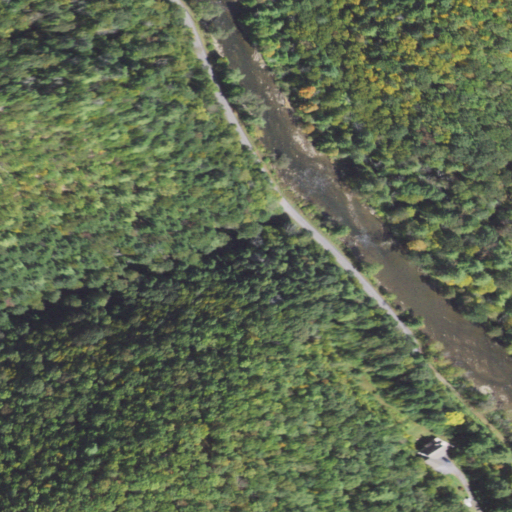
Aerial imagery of valley in Pennsylvania named Stillhouse Hollow containing deciduous forest, mixed forest, open development, evergreen forest, open water, and low intensity development